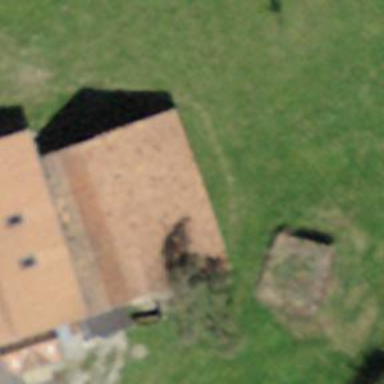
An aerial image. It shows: Barn.